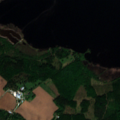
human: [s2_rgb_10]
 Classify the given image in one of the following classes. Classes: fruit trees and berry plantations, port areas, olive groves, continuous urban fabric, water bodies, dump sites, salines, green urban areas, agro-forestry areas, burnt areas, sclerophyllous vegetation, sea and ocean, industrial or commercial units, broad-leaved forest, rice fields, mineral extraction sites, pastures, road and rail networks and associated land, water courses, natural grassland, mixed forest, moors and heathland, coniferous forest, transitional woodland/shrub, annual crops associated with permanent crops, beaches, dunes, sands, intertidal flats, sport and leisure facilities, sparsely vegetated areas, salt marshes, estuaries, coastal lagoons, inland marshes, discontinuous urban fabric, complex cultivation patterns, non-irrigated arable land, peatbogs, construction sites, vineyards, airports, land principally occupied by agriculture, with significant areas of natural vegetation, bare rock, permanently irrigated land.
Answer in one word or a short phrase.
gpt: non-irrigated arable land, broad-leaved forest, mixed forest, water bodies